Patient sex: F
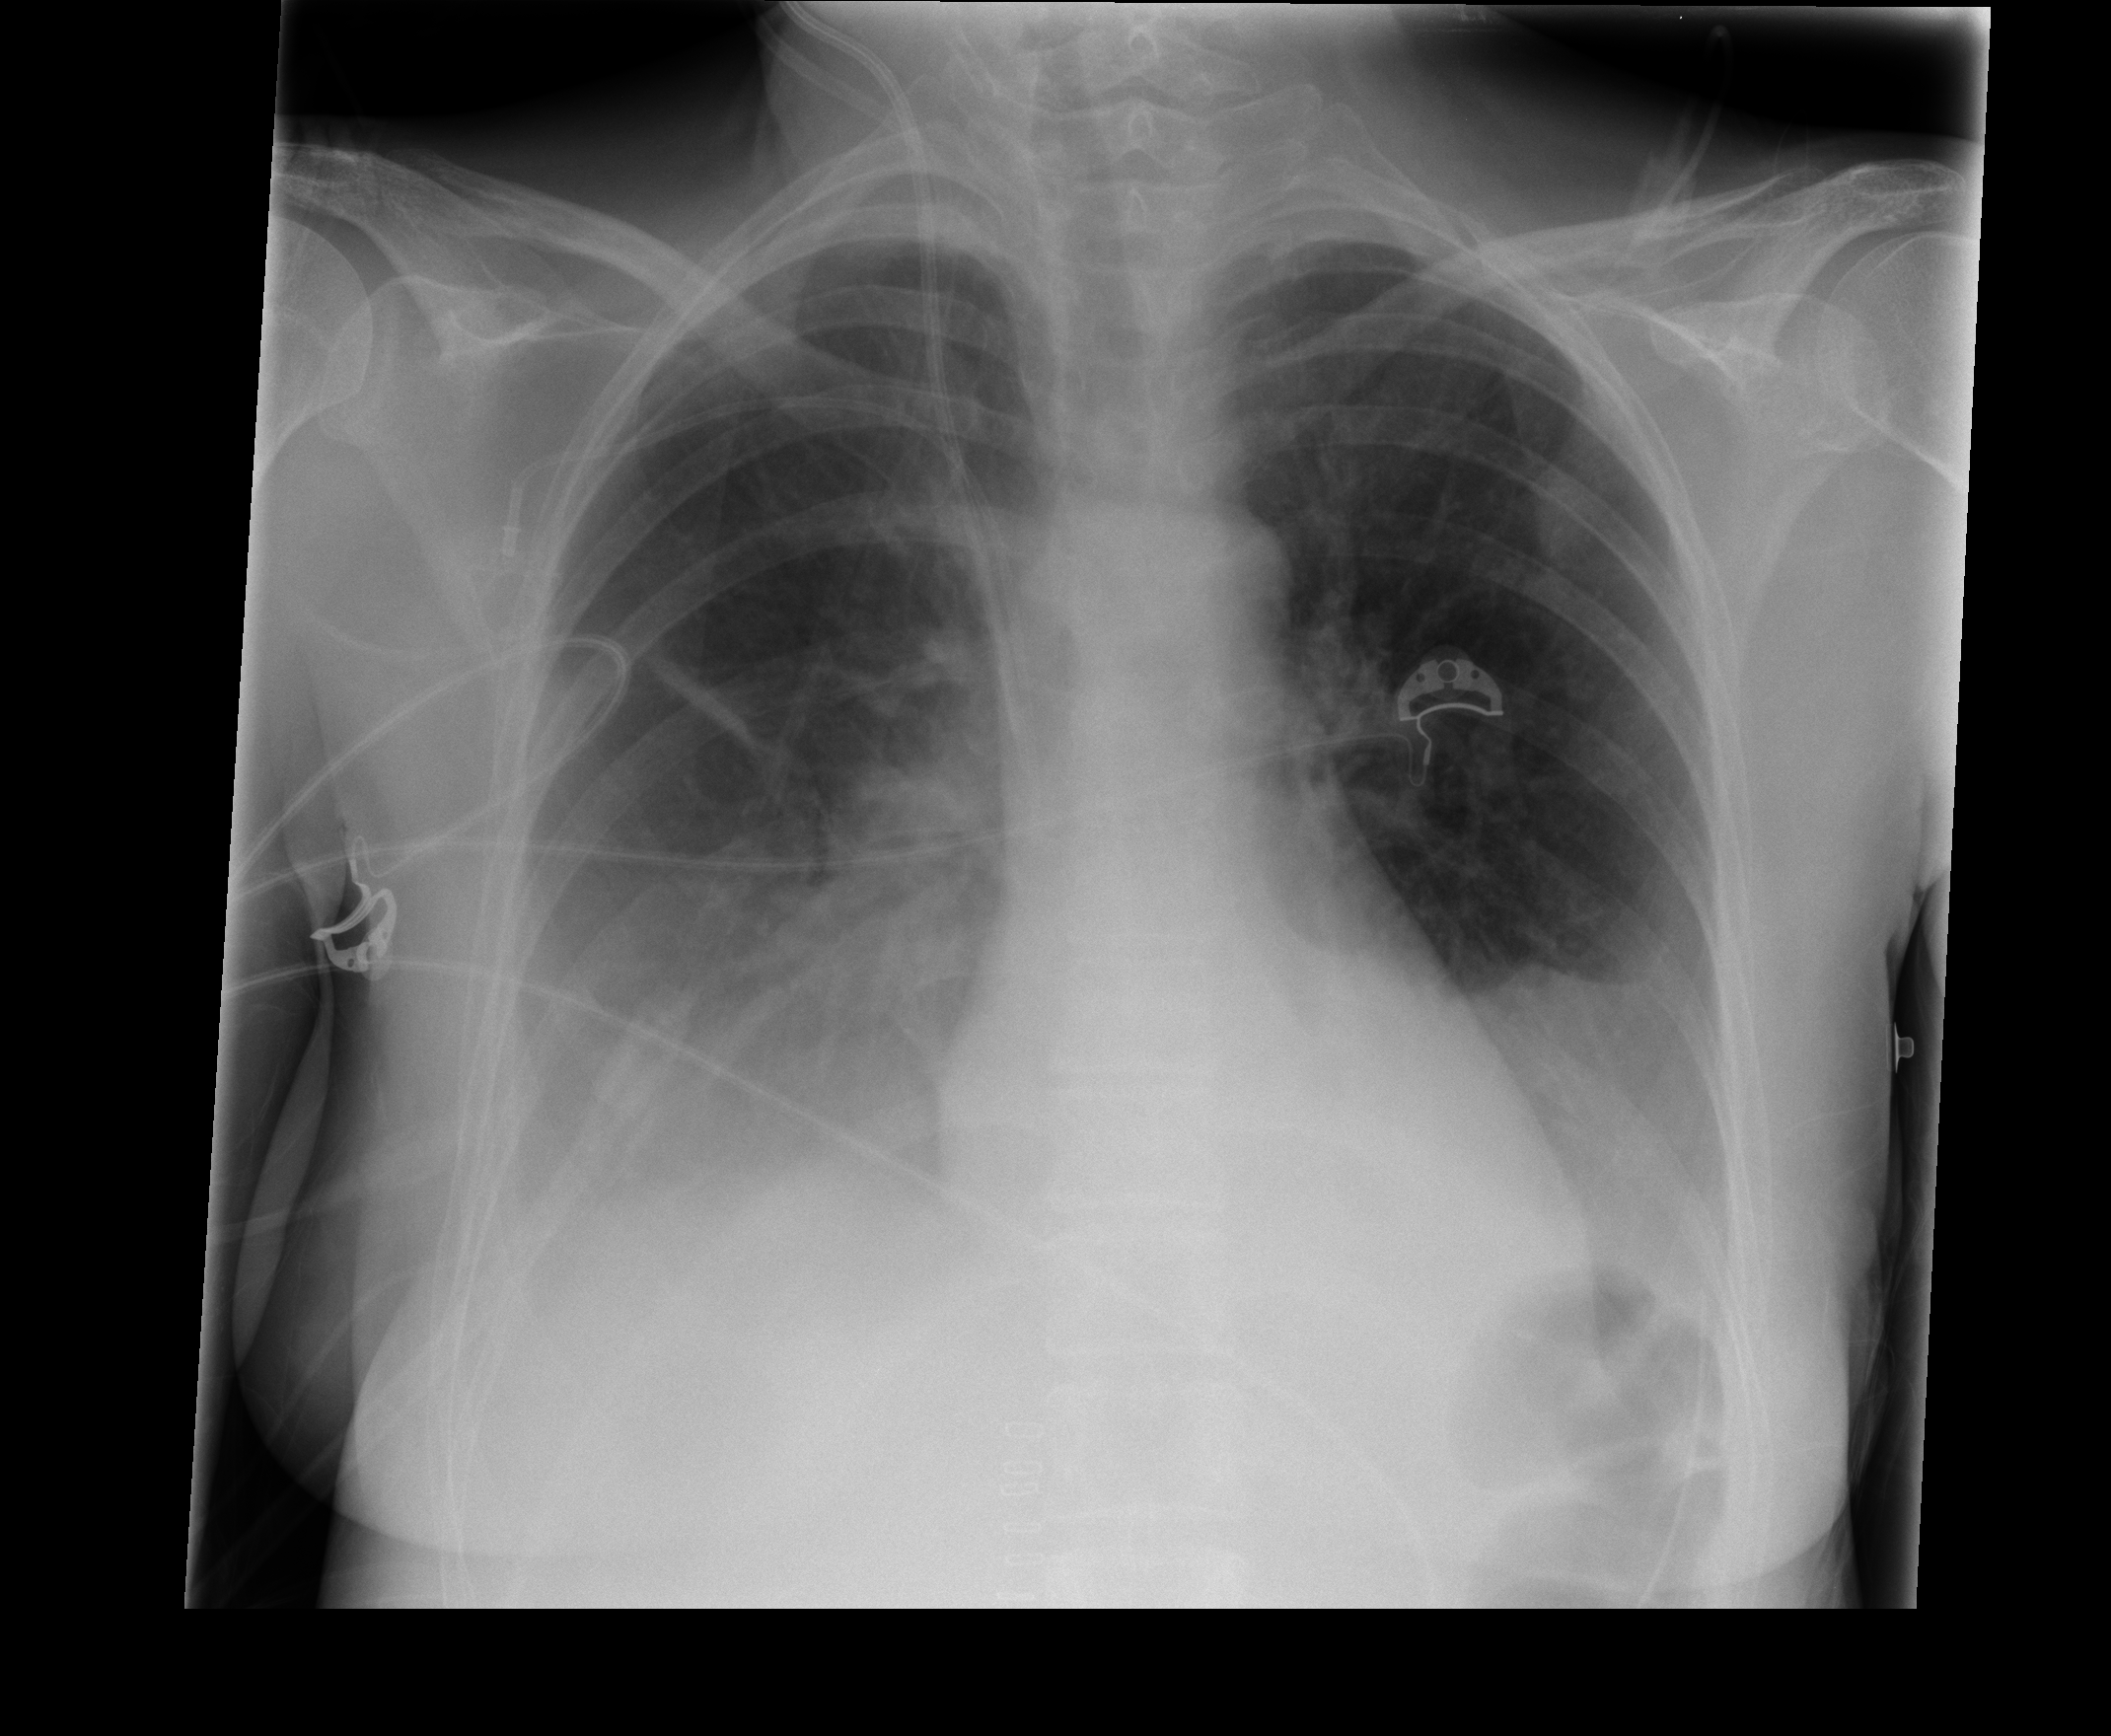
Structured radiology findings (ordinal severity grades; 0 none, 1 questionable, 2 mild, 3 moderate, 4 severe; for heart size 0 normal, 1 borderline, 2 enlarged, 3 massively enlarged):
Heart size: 0
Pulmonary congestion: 0
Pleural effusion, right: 3
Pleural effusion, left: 3
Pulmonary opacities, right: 2
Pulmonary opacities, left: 0
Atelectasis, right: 3
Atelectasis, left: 3